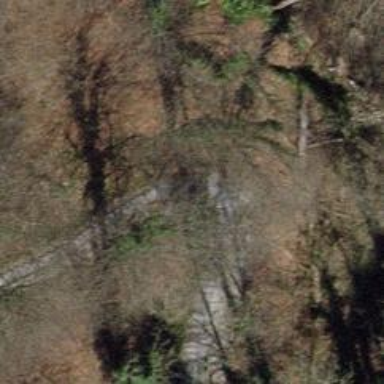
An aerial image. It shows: Road with steps.